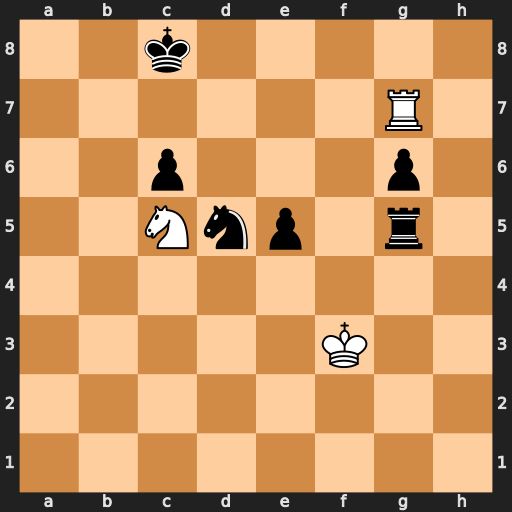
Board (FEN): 2k5/6R1/2p3p1/2Nnp1r1/8/5K2/8/8
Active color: w
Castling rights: -
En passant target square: -
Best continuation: Rg8+ Kc7 Ne6+ Kd7 Nxg5